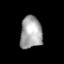
Tissue: lung
Cell type: Epithelial cells
Senescence score: 0.2327
Nuclear area (px): 691
Mean DAPI intensity: 165.192